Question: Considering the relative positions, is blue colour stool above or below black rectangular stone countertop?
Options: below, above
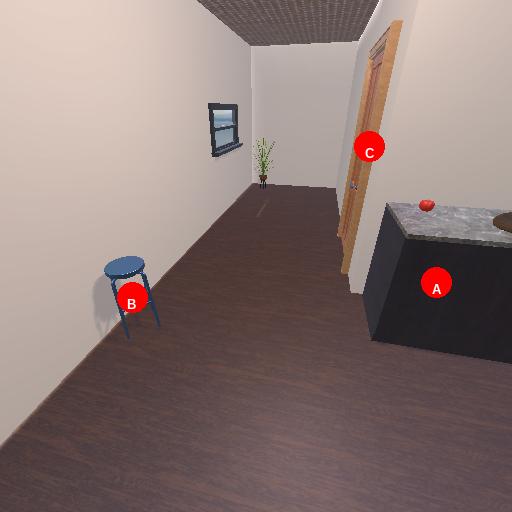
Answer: below